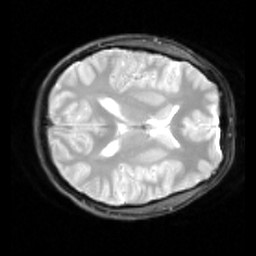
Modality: inplaneT2
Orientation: axial
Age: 20
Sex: male